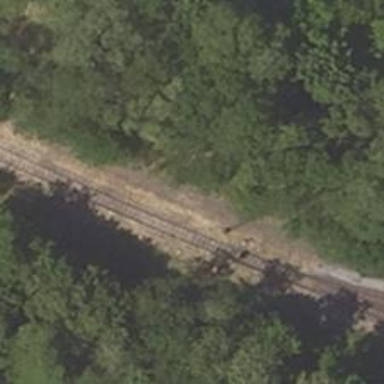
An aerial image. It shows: Railway switch.